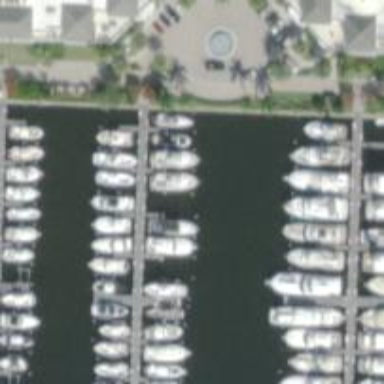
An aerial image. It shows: Marina area for leisure land.